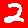
Digit: 2